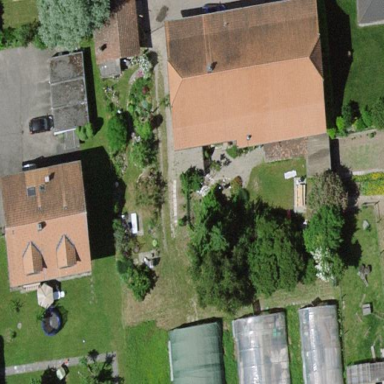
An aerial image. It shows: Farm building.